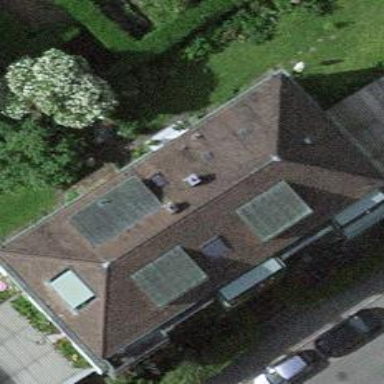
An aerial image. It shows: Residential building with hipped roof made of brown roof tiles.